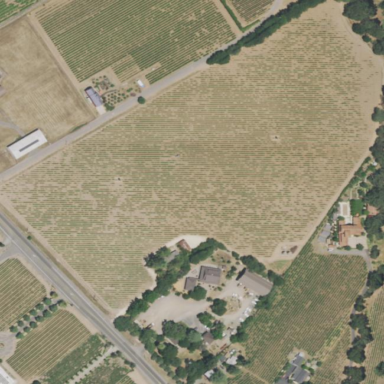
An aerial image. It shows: Vineyard with grape crops.